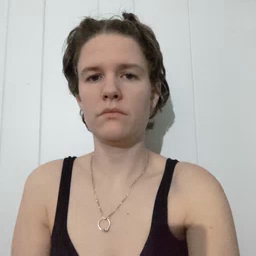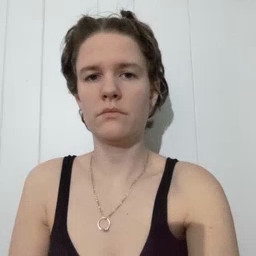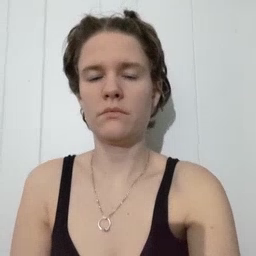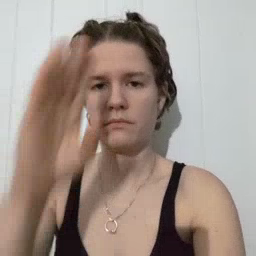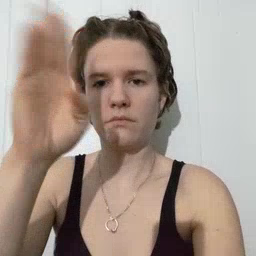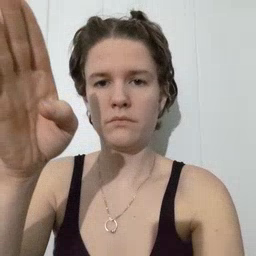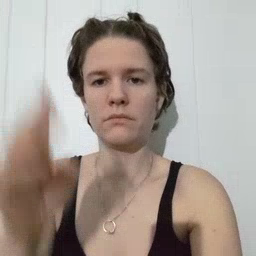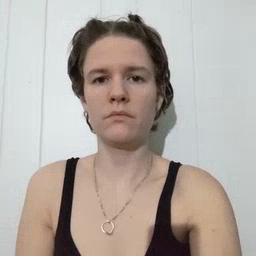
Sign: hello